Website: lowes
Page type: payment
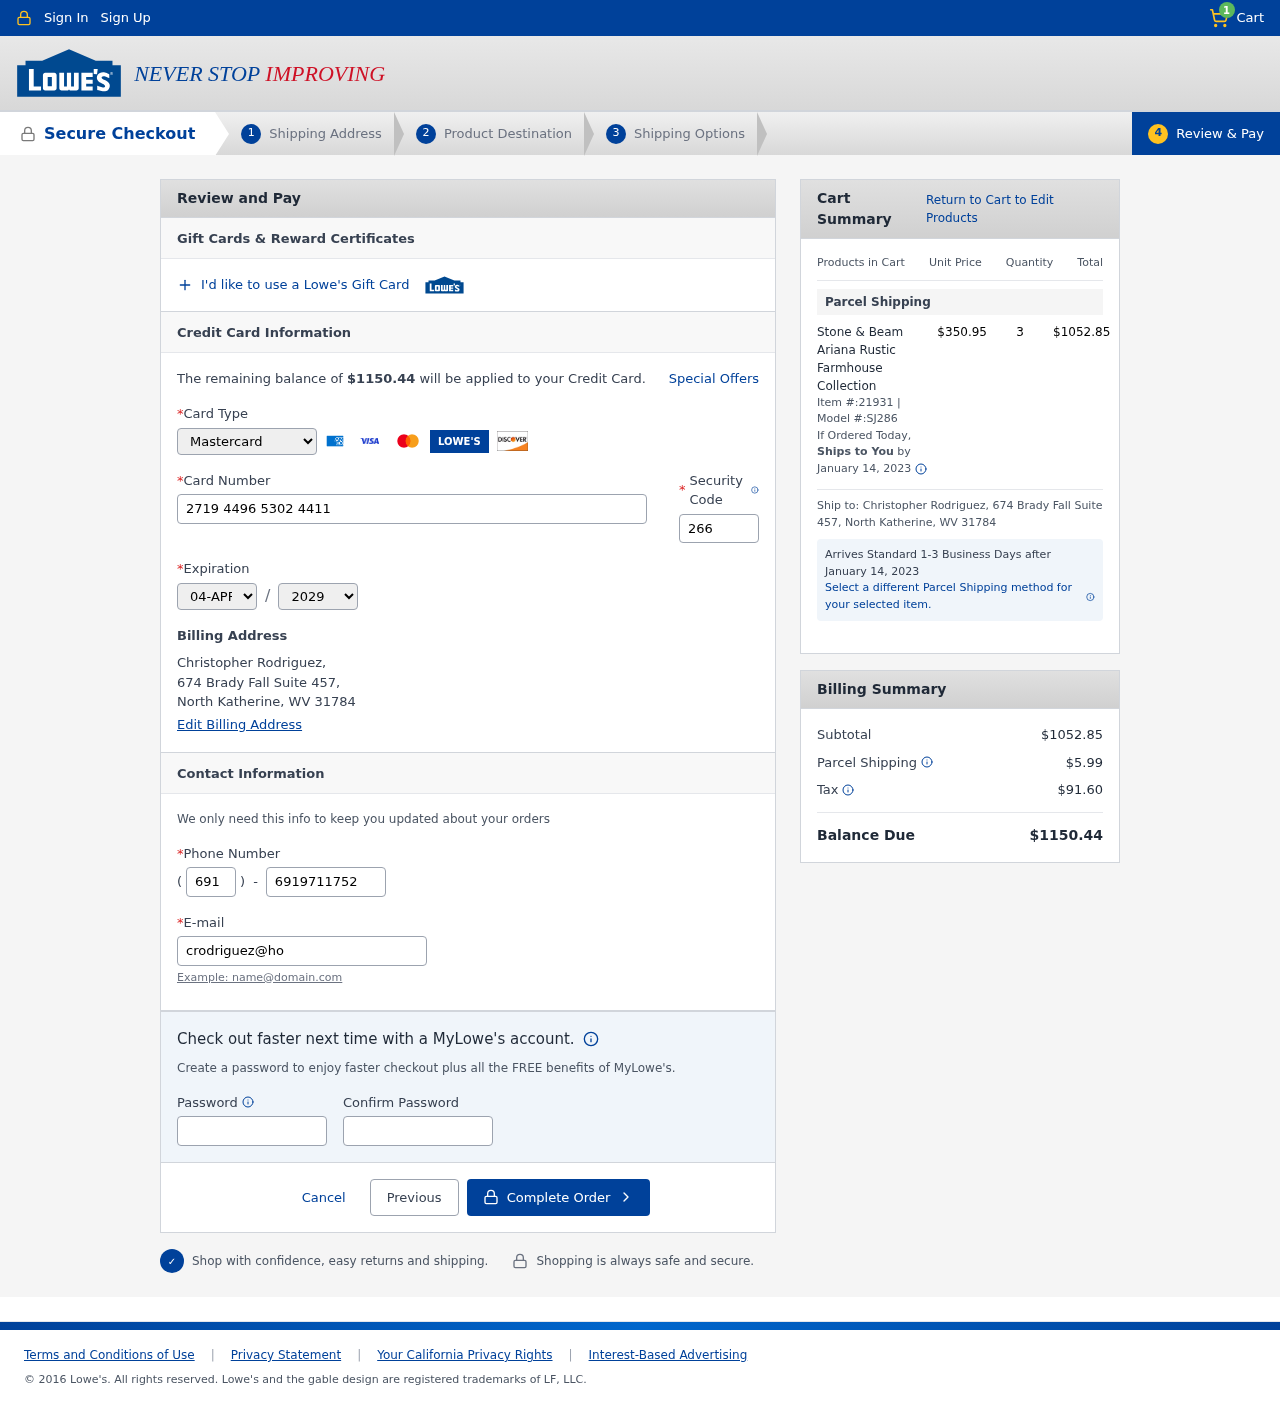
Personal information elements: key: PII_CARD_CVV
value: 266
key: PII_CARD_EXPIRY_MONTH
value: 04
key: PII_CARD_EXPIRY_YEAR
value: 29
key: PII_CARD_NUMBER
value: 2719 4496 5302 4411
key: PII_CARD_TYPE
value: Mastercard
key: PII_CITY_STATE_ZIP
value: North Katherine, WV 31784
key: PII_EMAIL
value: crodriguez@hotmail.com
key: PII_FULLNAME
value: Christopher Rodriguez,
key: PII_PHONE
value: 6919711752
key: PII_PHONE_AREA
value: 691
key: PII_STREET
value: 674 Brady Fall Suite 457
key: PII_STREET
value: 674 Brady Fall Suite 457,
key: PII_FULLNAME2
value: Christopher Rodriguez
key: PII_CITY
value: North Katherine
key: PII_STATE_ABBR
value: WV
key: PII_POSTCODE
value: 31784
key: PII_POSTCODE_FULL
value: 31784
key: PII_CITY_STATE
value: North Katherine, WV
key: PII_POSTCODE_NUMERIC
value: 31784
Product elements: key: PRODUCT1_NAME
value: Stone & Beam Ariana Rustic Farmhouse Collection
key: PRODUCT1_PRICE
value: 350.95
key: PRODUCT1_QUANTITY
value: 3
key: PRODUCT1_ITEM
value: Item #:21931
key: PRODUCT1_MODEL
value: Model #:SJ286
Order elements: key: ORDER_NUM_ITEMS
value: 1
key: ORDER_TOTAL
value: $1150.44
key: ORDER_SHIPPING_DATE
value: January 14, 2023
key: ORDER_SUBTOTAL
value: $1052.85
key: ORDER_SHIPPING_DATE2
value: January 14, 2023
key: ORDER_SHIPPING_COST
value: $5.99
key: ORDER_TAX
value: $91.60